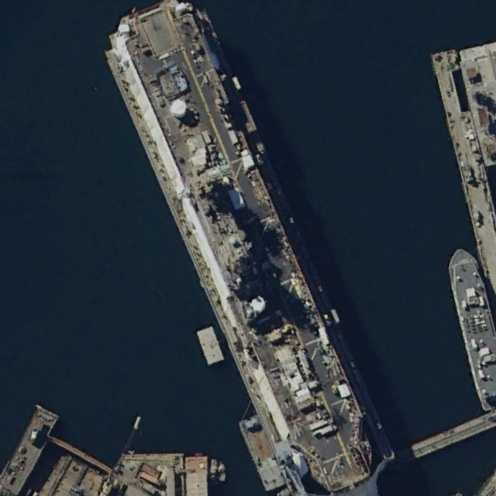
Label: assault